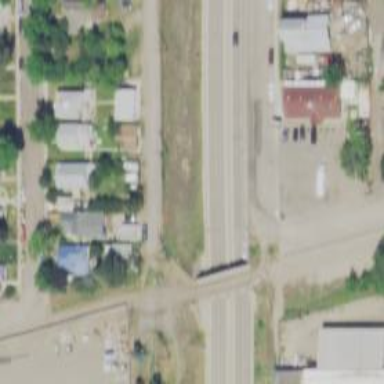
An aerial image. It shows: Alley classified as service road.